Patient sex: F
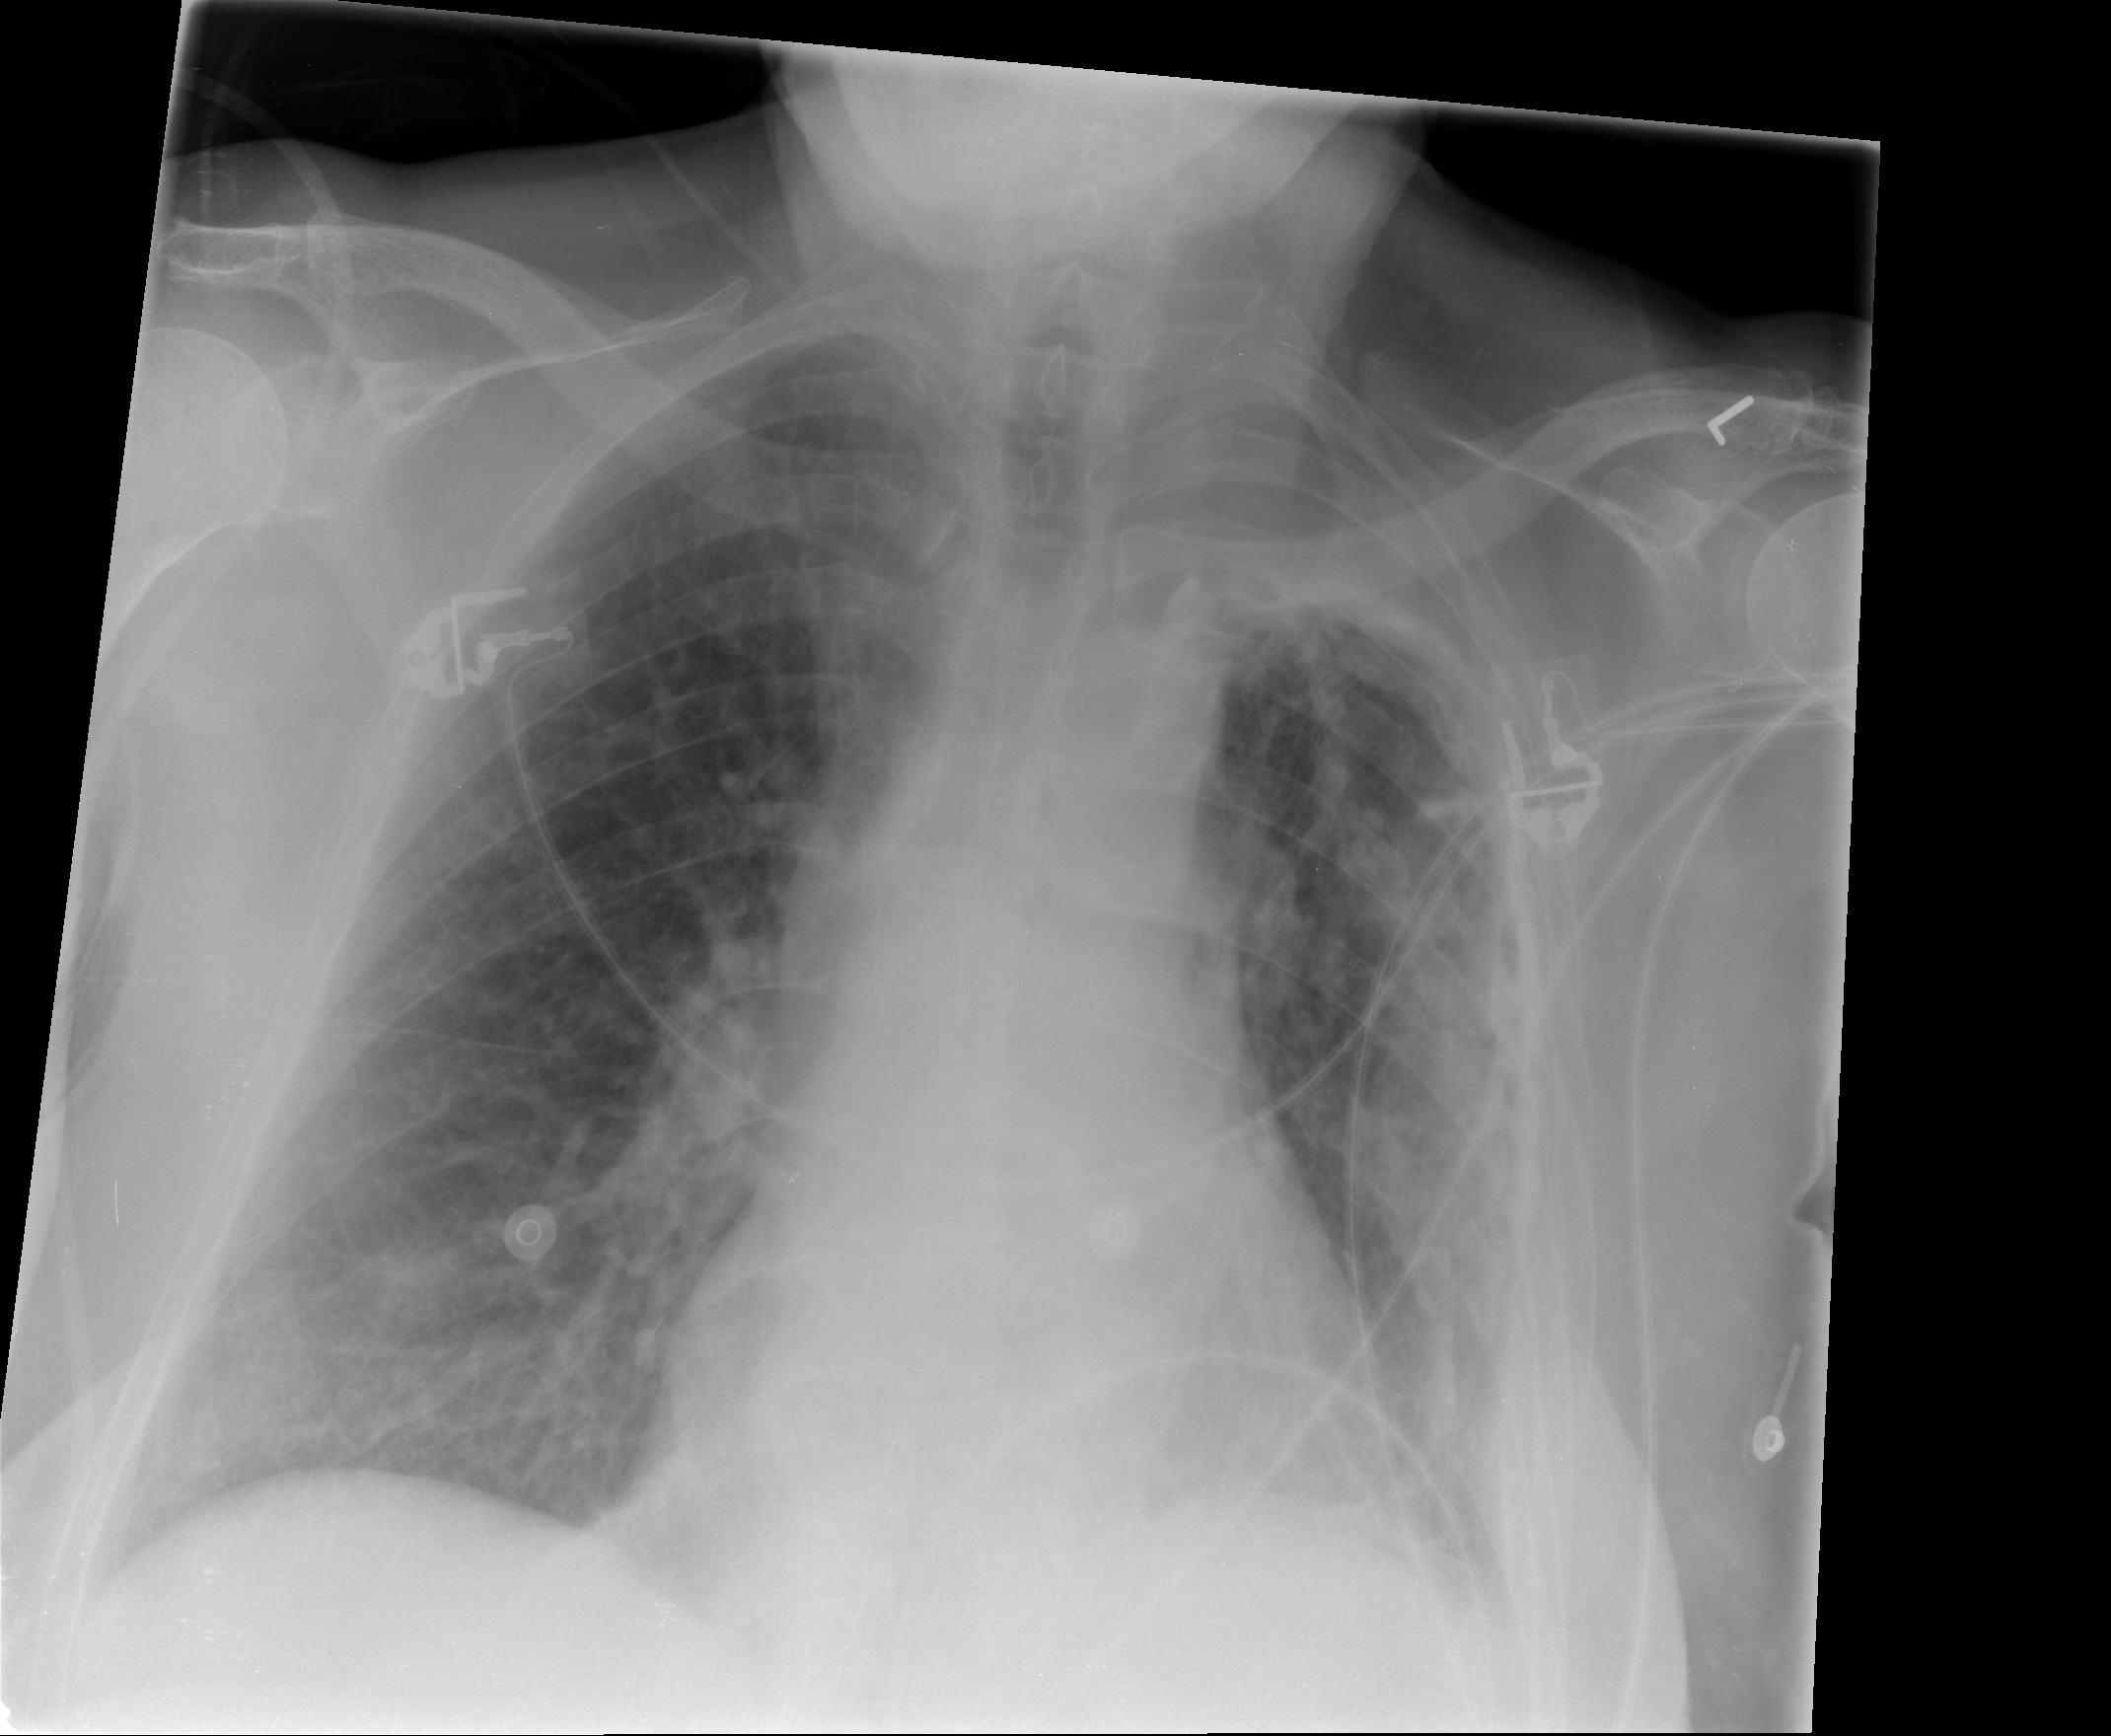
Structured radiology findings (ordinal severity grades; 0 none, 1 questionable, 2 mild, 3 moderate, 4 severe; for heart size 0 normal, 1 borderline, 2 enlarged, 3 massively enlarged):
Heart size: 0
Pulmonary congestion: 0
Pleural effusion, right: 0
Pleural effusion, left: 0
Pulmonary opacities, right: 0
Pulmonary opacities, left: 0
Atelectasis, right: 0
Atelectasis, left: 3